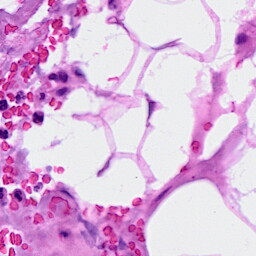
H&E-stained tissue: Breast